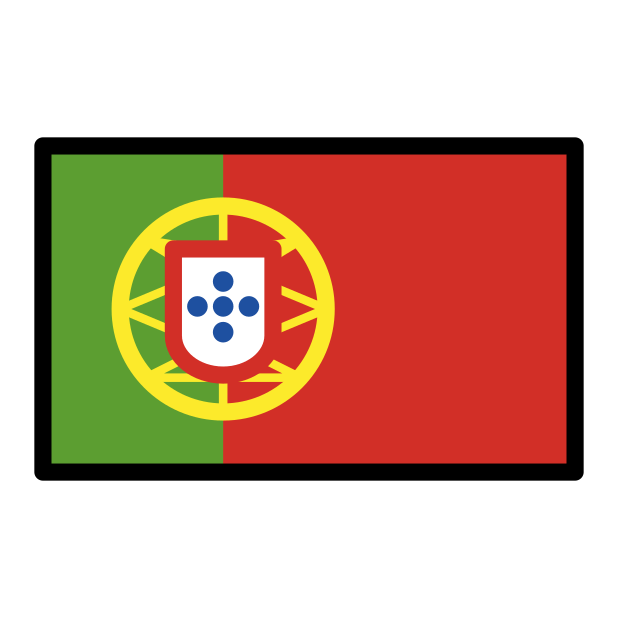
flag: Portugal